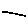
Label: line